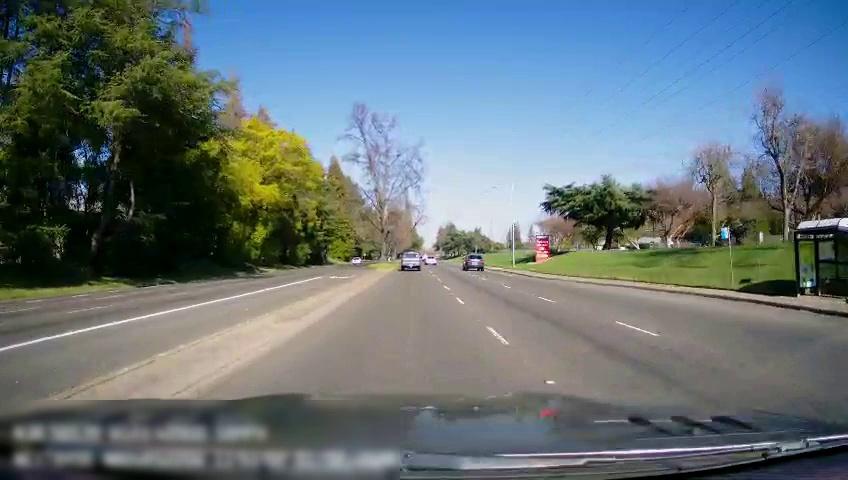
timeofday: Day
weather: Sunny
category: Drivable Space
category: Drivable Space
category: Vehicles | Truck
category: Vehicles | Car
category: Vehicles | Car
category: Lanes | Current Lane
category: Lanes | Alternate Lane
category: Lanes | Opposite Lane